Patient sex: F
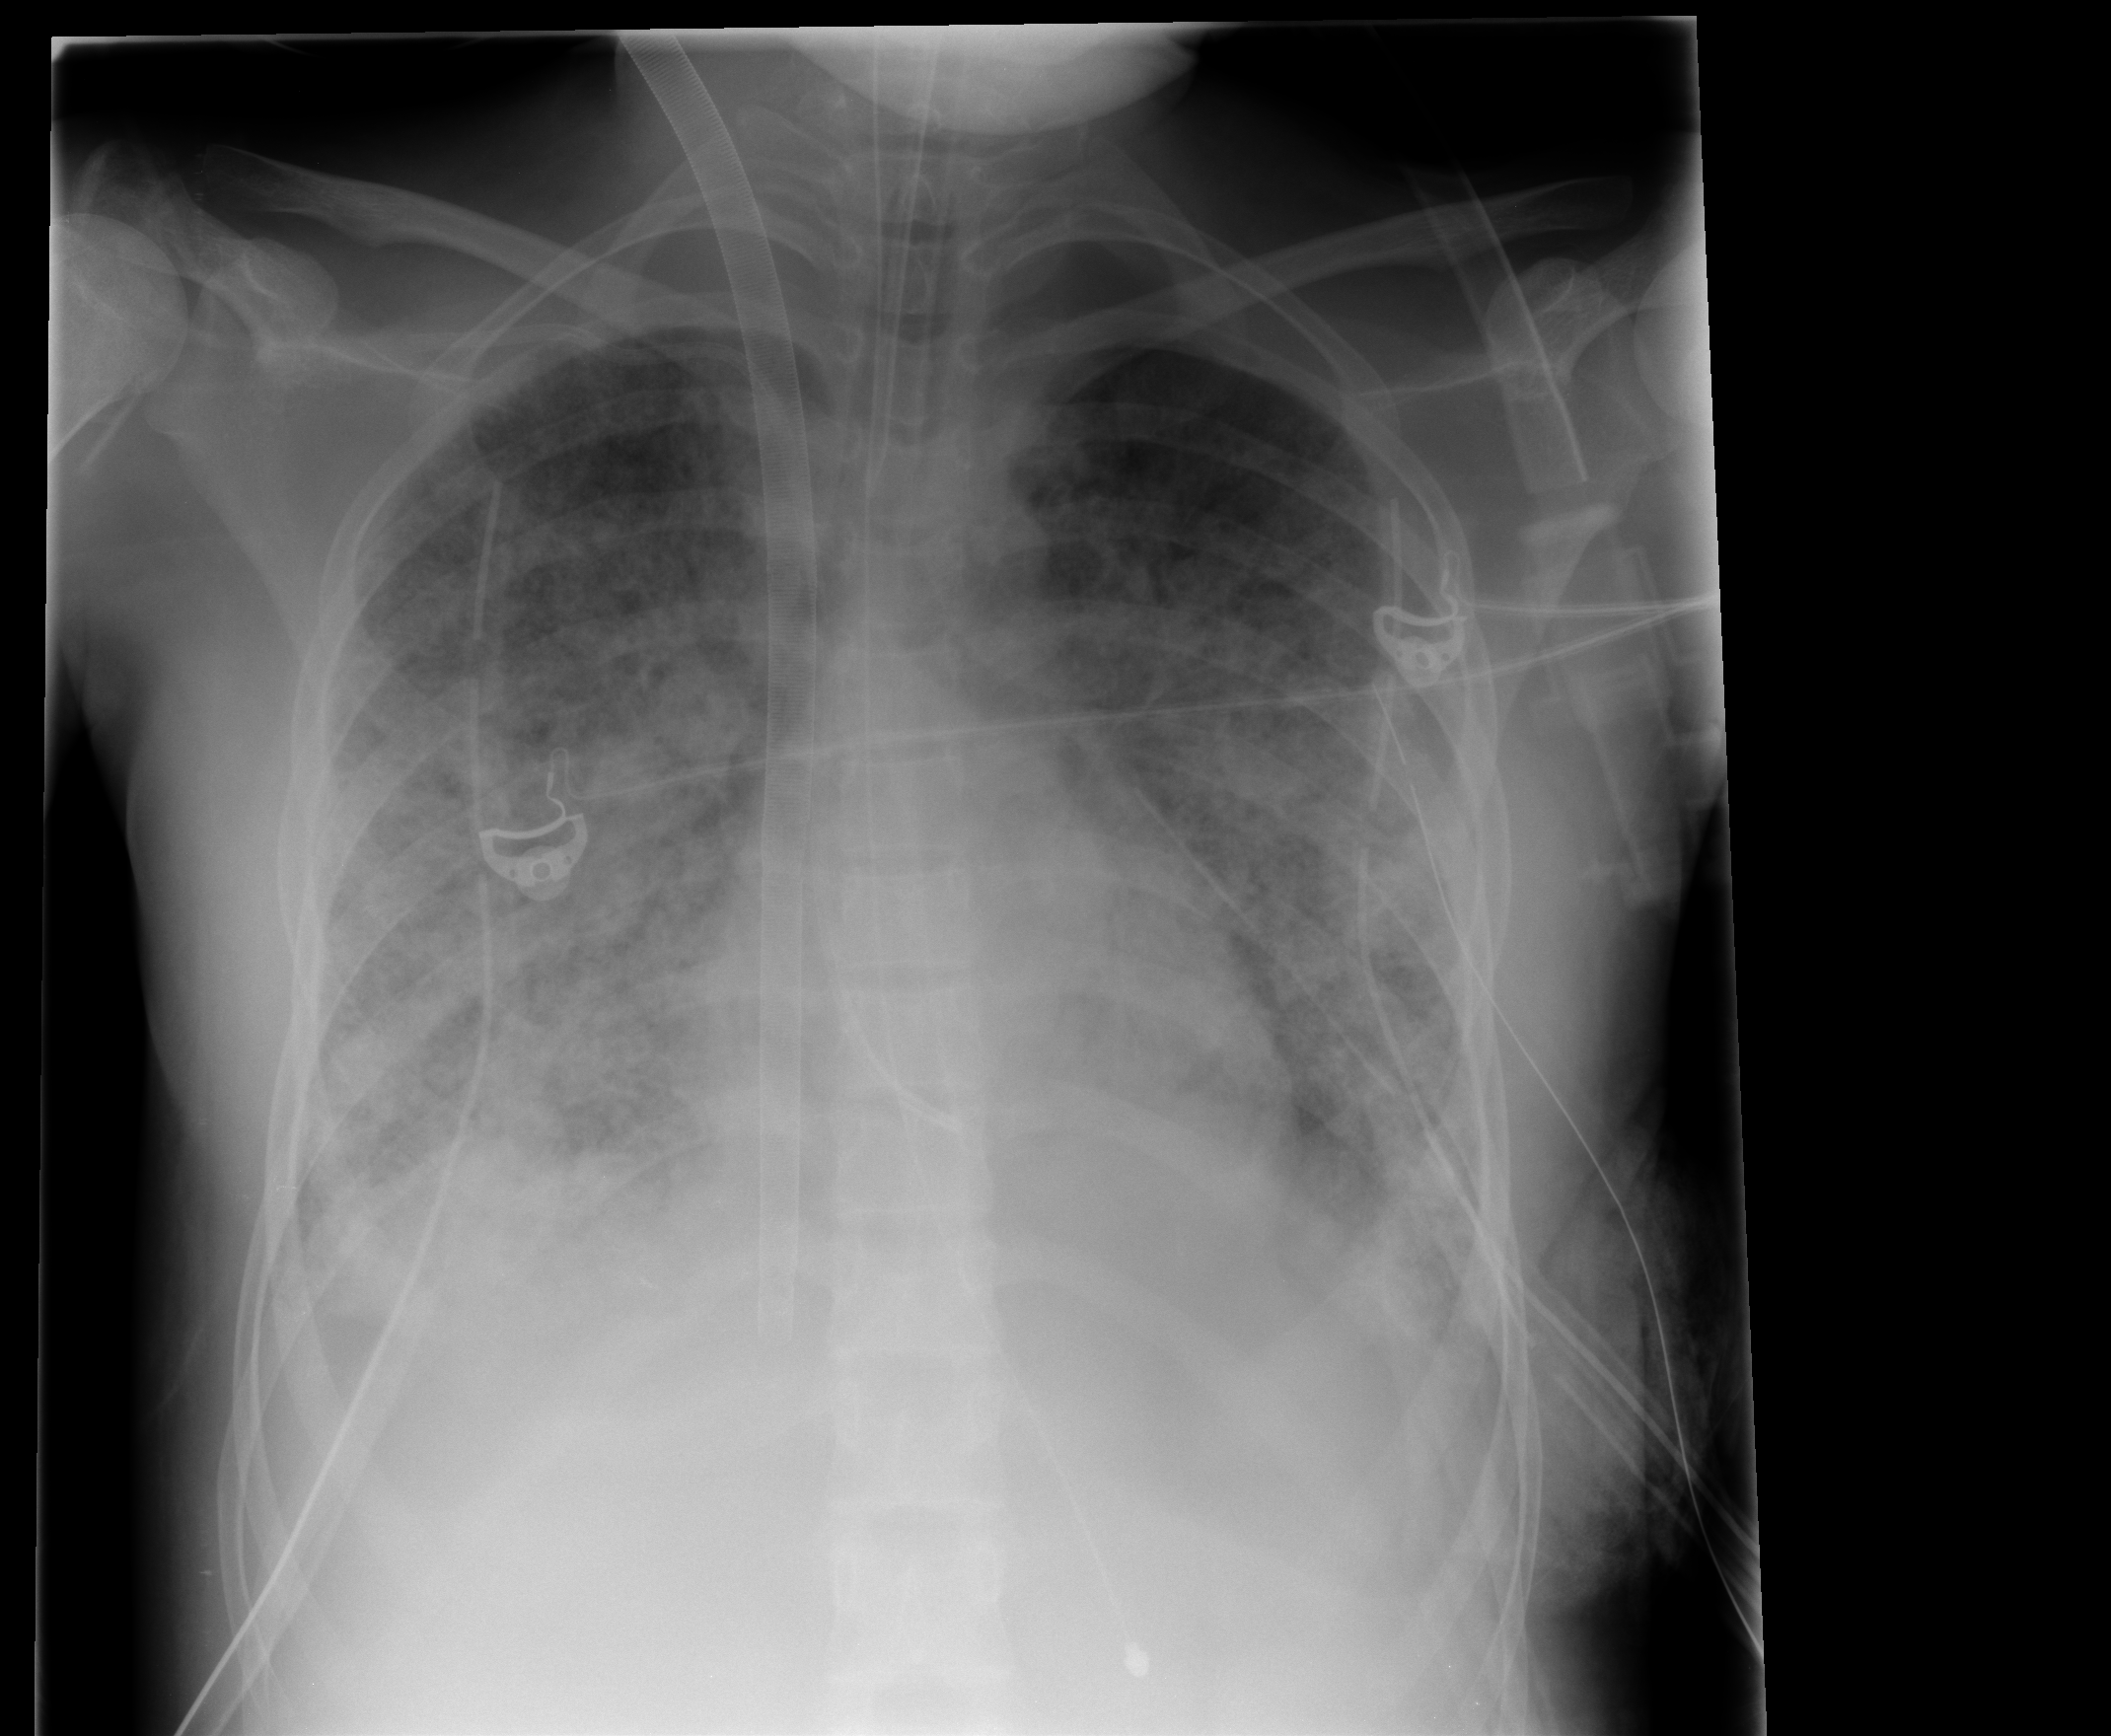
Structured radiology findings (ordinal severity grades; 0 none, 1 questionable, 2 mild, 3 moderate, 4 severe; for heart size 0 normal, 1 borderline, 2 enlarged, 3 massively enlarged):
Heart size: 0
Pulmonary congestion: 2
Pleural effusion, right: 2
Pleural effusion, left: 0
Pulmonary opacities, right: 4
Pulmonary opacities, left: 4
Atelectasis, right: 3
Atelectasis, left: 2